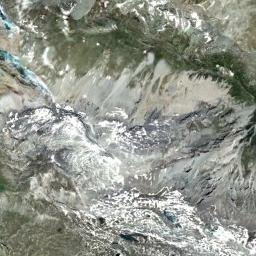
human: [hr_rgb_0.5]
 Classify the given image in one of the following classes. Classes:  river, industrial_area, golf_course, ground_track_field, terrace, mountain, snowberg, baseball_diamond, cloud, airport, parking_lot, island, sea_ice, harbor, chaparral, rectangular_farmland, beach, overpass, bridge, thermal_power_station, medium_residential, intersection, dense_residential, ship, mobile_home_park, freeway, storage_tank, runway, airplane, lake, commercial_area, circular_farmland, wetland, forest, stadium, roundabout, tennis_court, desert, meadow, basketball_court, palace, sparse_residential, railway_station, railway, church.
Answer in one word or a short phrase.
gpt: snowberg